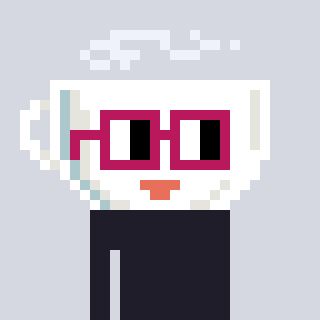
a pixel art character with square dark red glasses, a mug-shaped head and a bege-colored body on a cool background